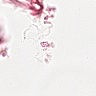
Metastatic tissue present: no